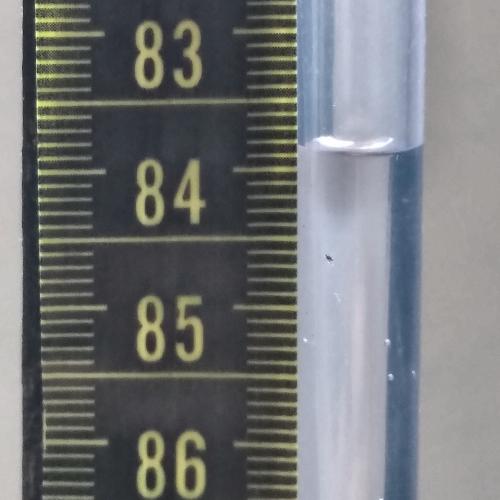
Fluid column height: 83.9 cm